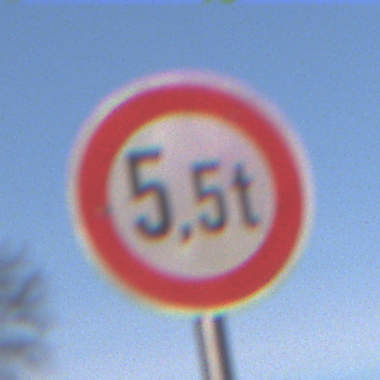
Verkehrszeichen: TatsaechlicheMasse
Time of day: MorningAfternoon
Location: Outdoor (Nature)
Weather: PartlyCloudy
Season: NotSpecified
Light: Natural